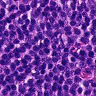
Metastatic tissue present: no